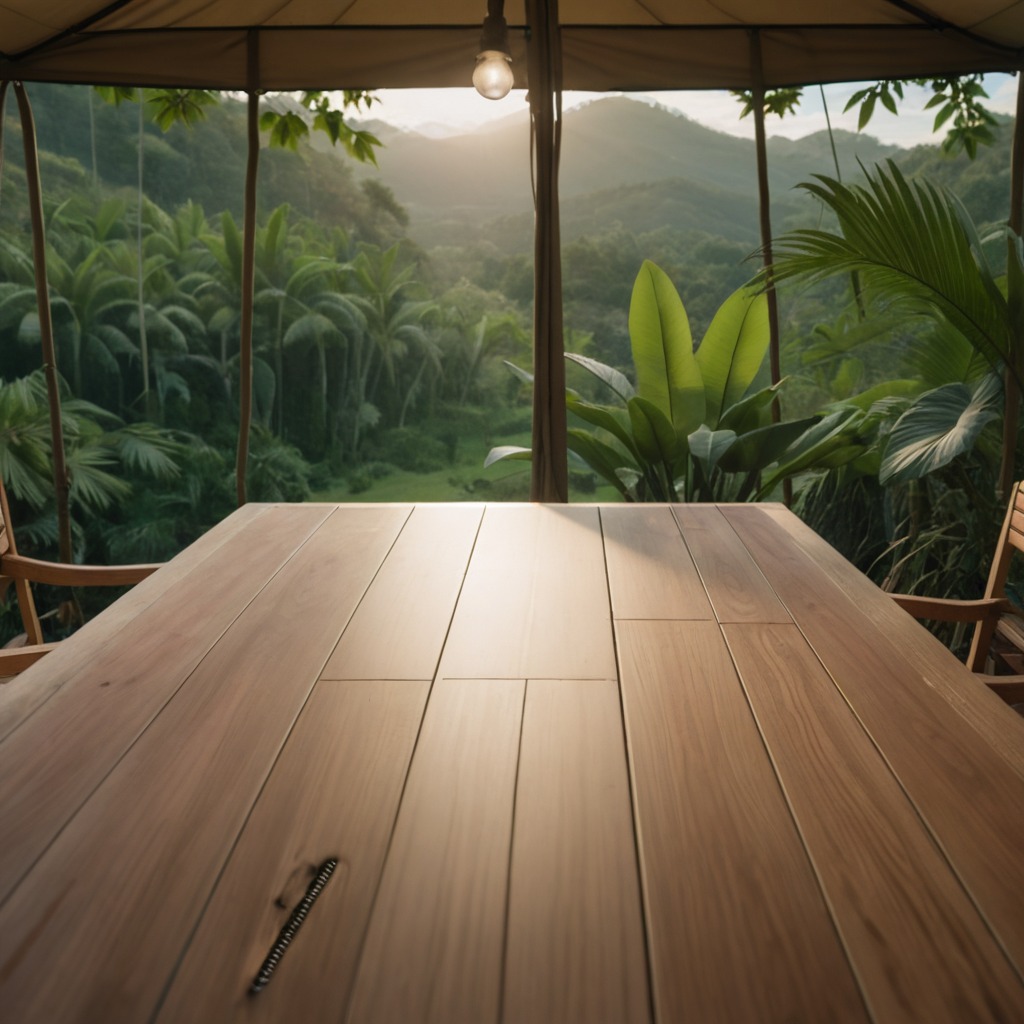
A coiled metal spring is lying on a wooden table in a jungle field workshop tent.